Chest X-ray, PA view. Patient: 57 years old, sex F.
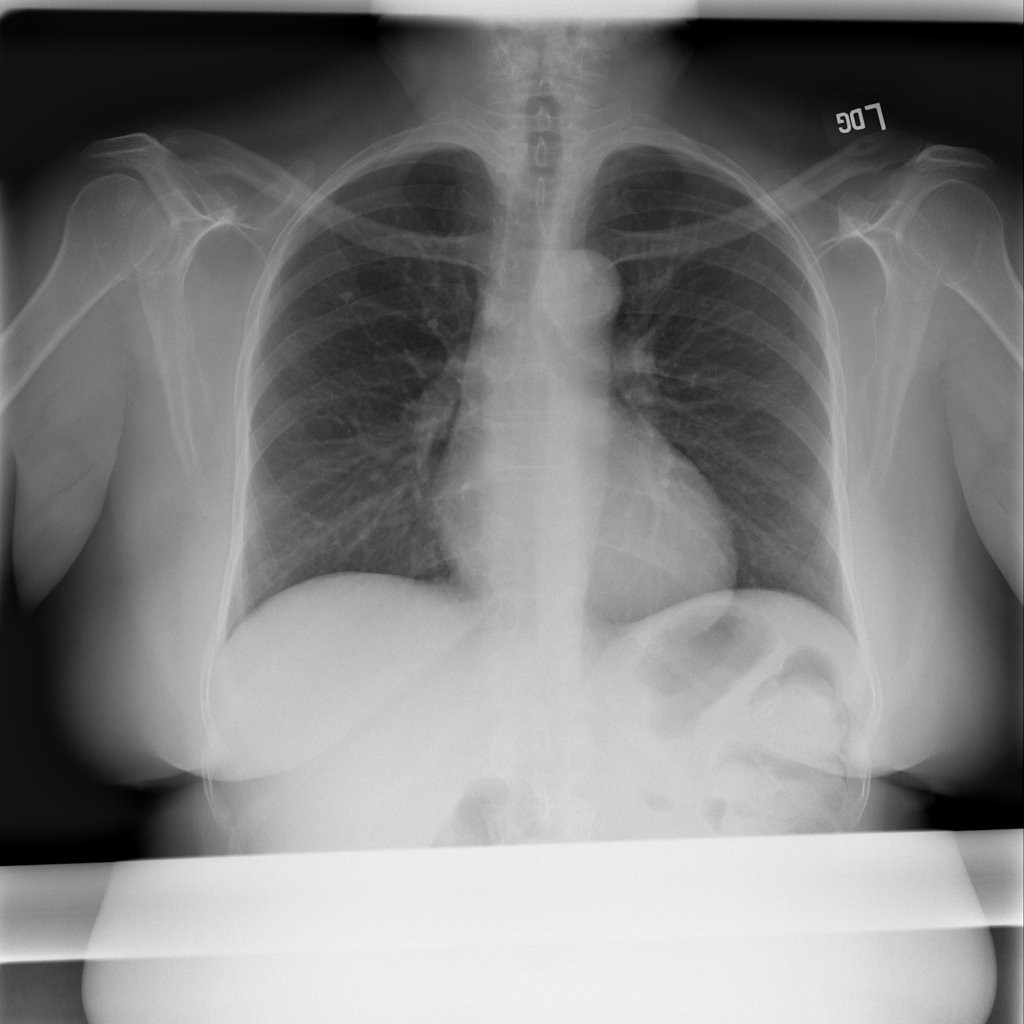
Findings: Atelectasis, Nodule